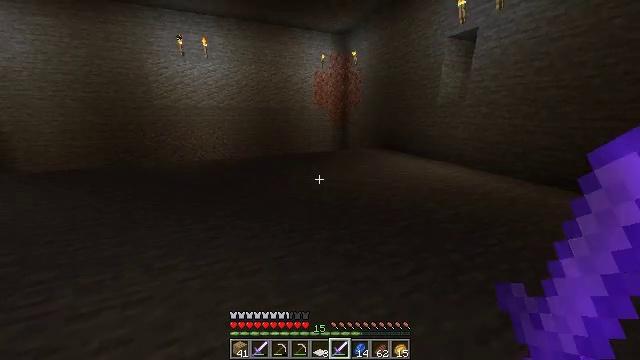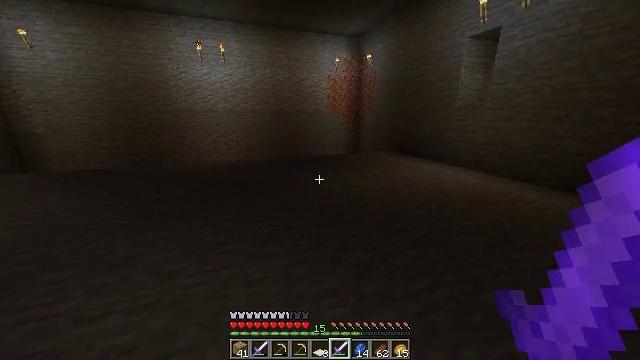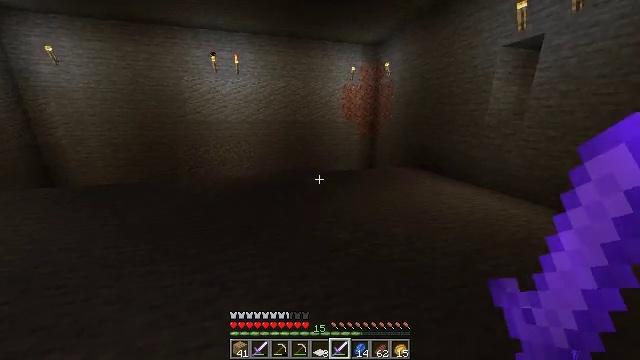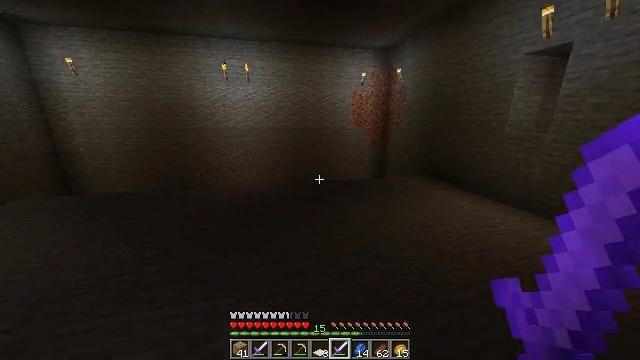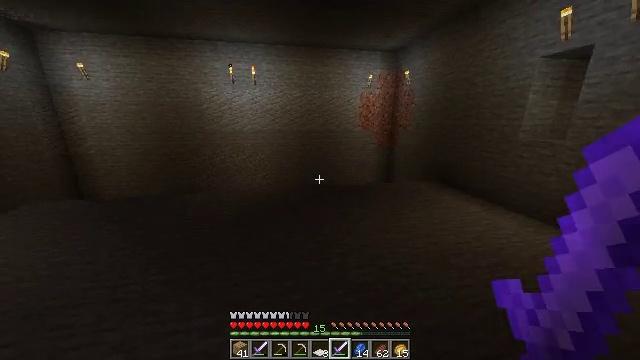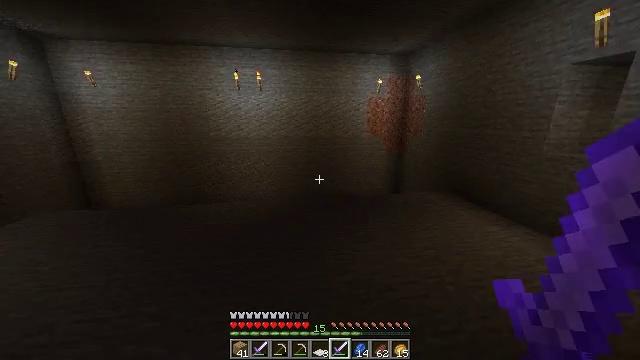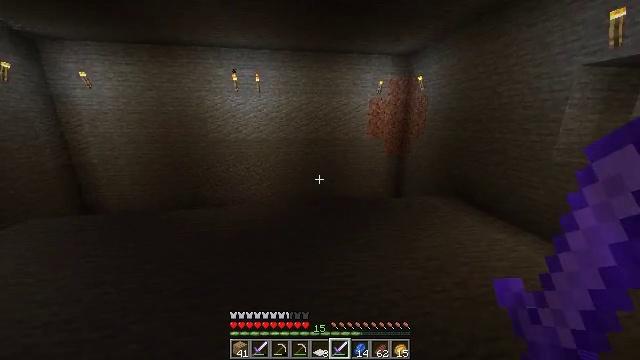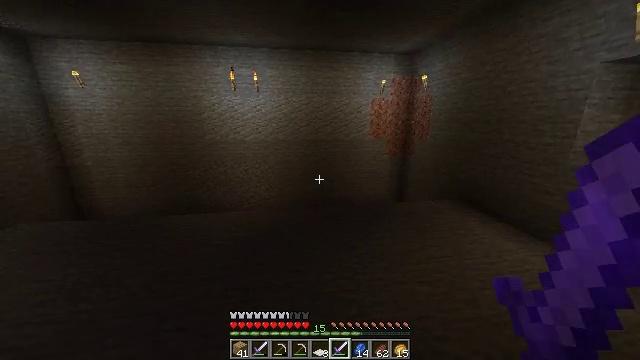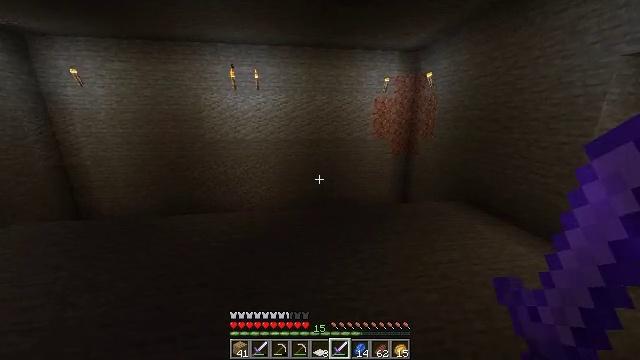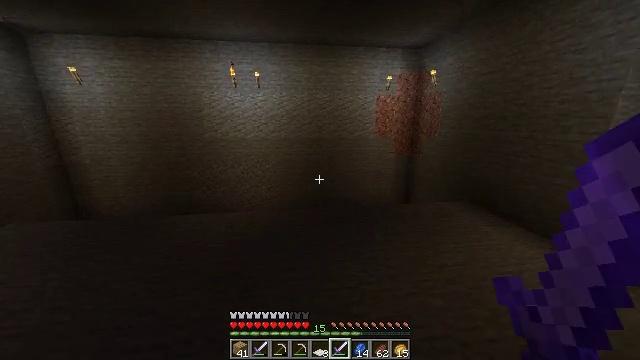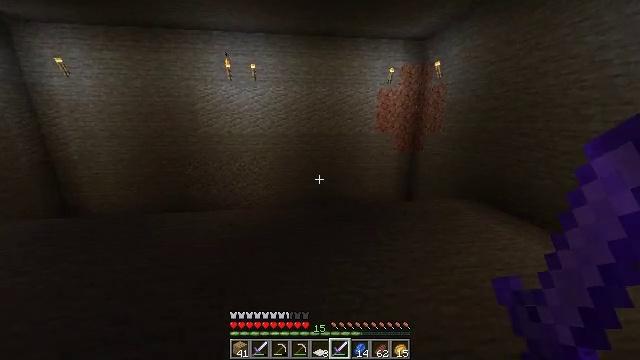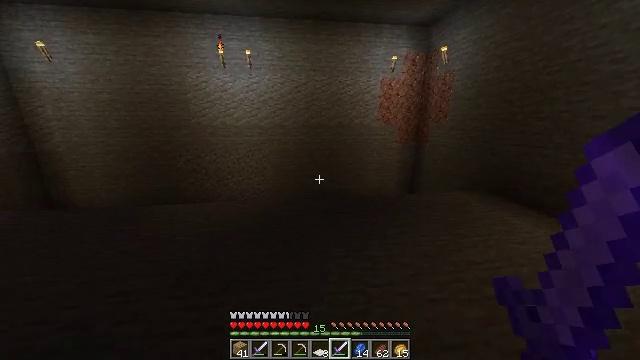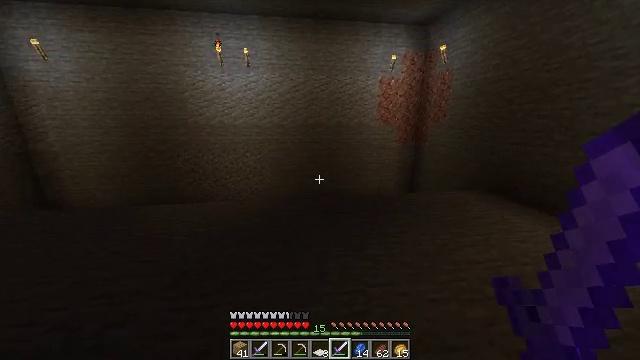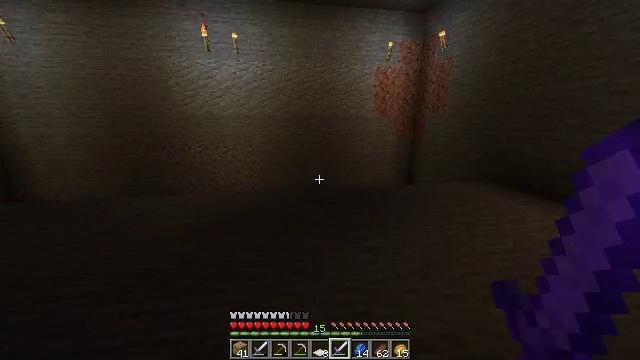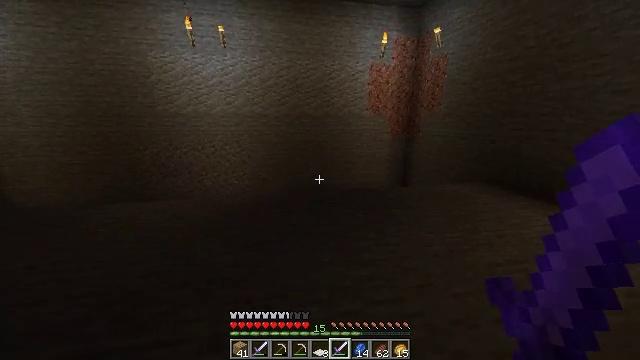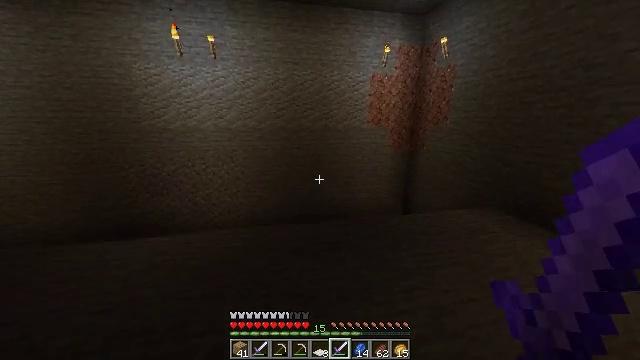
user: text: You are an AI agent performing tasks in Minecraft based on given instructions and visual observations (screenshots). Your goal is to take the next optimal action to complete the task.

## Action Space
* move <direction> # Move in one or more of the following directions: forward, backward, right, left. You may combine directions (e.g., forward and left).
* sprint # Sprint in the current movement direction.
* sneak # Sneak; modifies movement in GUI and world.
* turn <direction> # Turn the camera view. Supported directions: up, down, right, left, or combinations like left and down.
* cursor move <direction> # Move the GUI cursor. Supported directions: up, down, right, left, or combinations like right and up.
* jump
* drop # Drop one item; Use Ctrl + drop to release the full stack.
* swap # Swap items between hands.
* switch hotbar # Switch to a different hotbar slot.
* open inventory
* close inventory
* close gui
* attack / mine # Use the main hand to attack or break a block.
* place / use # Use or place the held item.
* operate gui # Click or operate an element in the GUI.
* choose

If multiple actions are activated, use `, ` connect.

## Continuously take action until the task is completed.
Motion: motion action
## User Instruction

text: Gather the jungle sapling with your hand.
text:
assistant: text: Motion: move forward, sprint, turn left, jump
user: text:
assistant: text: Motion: move forward, sprint, turn left, jump
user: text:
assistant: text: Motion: move forward, sprint, turn left, jump
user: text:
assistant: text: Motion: move forward, sprint, turn left, jump
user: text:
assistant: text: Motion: move forward, turn left, jump
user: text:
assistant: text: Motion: move forward, jump
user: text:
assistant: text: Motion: move forward, jump
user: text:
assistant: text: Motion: move forward, jump
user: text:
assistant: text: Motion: move forward, jump
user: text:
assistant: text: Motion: move forward, jump
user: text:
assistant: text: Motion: move forward, jump
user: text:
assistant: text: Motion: move forward, jump
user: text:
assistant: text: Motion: move forward, sprint, turn right, jump
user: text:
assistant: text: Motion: move forward, sprint, turn right, jump
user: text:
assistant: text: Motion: move forward, sprint, jump
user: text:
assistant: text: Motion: move forward, sprint, jump
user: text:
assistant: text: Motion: move forward, jump
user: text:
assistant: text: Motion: move forward, turn down, jump
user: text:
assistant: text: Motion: move forward, turn right and down, jump
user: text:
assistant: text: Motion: move forward, turn right and down, jump
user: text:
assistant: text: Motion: move forward, turn right and down, jump
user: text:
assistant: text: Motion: move forward, turn right and down, jump
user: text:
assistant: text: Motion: move forward, sprint, turn right and down, jump
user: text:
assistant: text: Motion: move forward, sprint, turn right and down, jump
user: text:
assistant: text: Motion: move forward, sprint, jump
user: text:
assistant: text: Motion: move forward, sprint, jump
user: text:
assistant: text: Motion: move forward, turn left and down, jump
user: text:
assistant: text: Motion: move forward and move right, turn left and down, jump
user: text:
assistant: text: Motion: move forward and move right, turn left and down, jump
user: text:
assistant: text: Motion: move forward and move right, turn left and down, jump